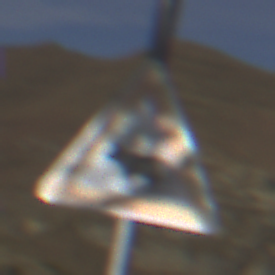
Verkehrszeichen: ViehtriebRechts
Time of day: MorningAfternoon
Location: Outdoor (Nature)
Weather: PartlyCloudy
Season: NotSpecified
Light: Natural